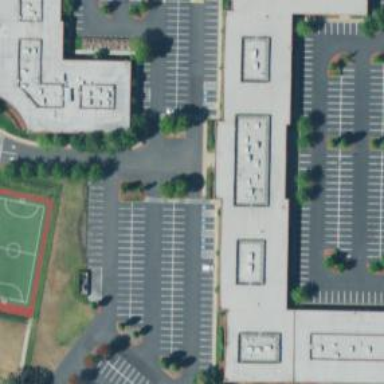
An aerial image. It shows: Parking space is available.